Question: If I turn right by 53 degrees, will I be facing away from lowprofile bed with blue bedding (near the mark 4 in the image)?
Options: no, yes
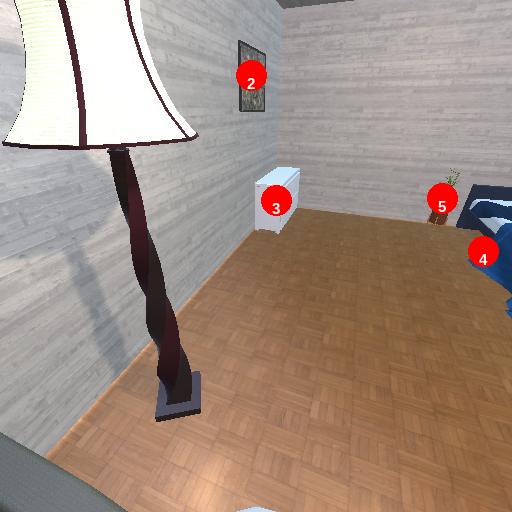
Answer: no